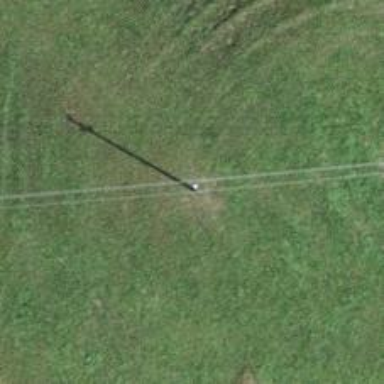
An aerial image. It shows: Utility pole in the area.